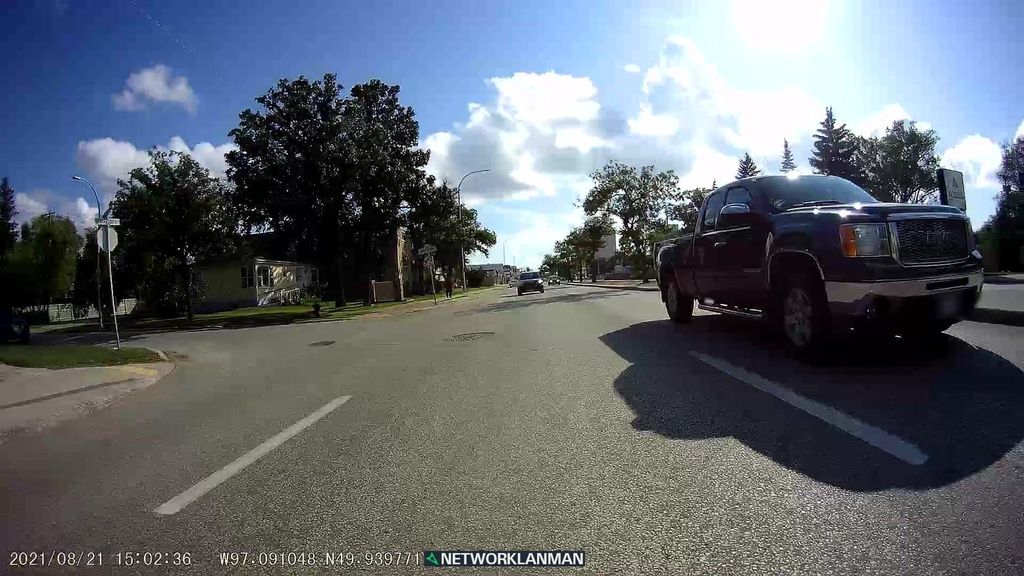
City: winnipeg